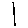
Label: line